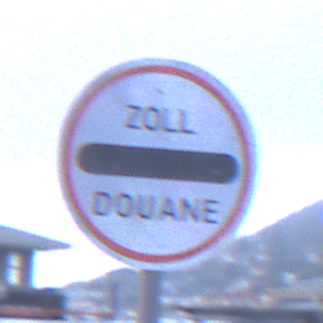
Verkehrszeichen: Zollstelle
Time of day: SunriseSunset
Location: Outdoor (Urban)
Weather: Overcast
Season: NotSpecified
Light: Natural